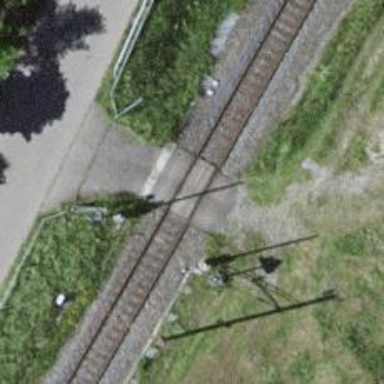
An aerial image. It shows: Level crossing along the railway.